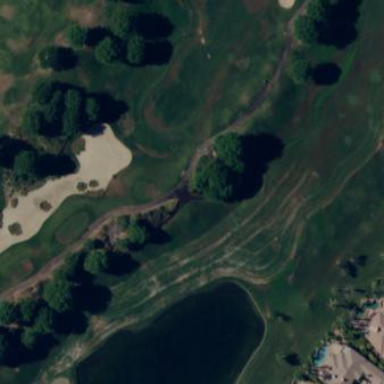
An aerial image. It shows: Golf fairway surrounded by grass.